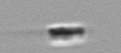
Label: flagellate_morphotype3